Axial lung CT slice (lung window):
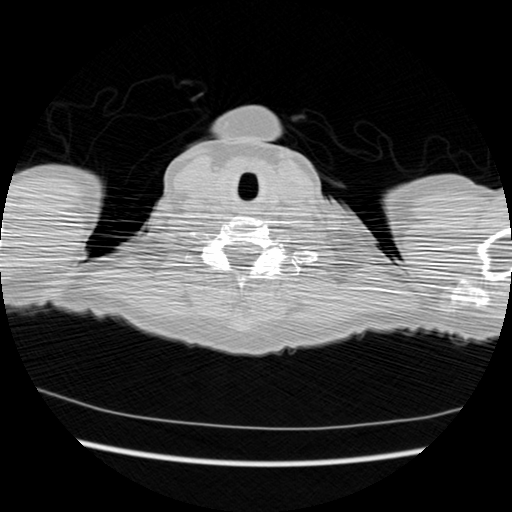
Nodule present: no